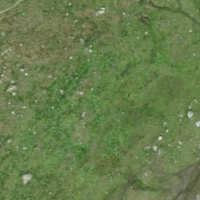
EUNIS habitat code: 26
Species observed at this site:
Bistorta vivipara
Erebia tyndarus
Campanula barbata
Parnassius phoebus